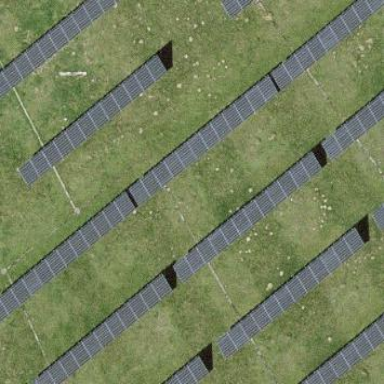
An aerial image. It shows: Solar power generator with photovoltaic panels.